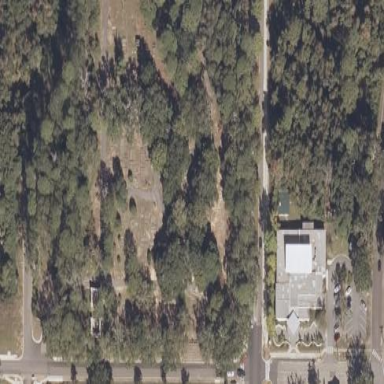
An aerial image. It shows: Cemetery.